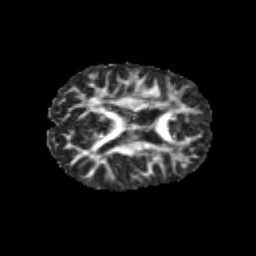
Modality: FA
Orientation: axial
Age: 9
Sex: male
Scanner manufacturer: siemens
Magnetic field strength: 3 T
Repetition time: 3.8 s
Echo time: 0.07 s